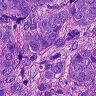
Metastatic tissue present: yes